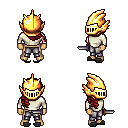
a pixel art fantasy rpg character, male body template, human, tanned skin, white long-sleeve shirt, metal pants, brunette right-swept hairstyle, gold helm, gray slippers, dagger, four views (front, back, left, right), 2x2 character sprite sheet, small pixel art, hard edges, no anti-aliasing